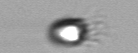
Label: Balanion